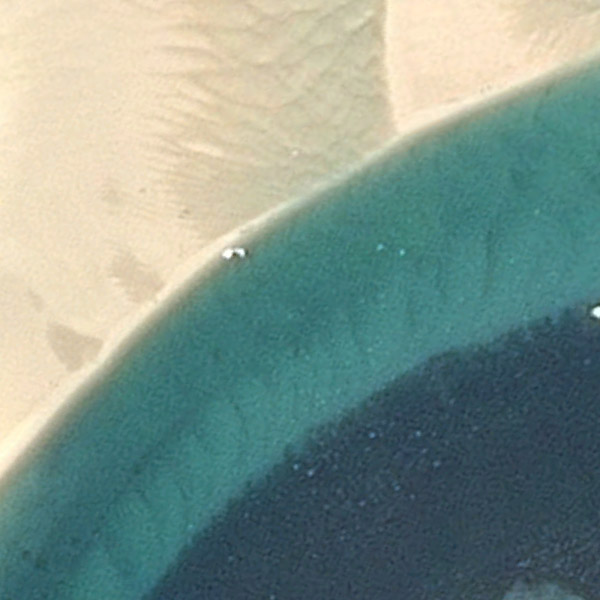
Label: Beach